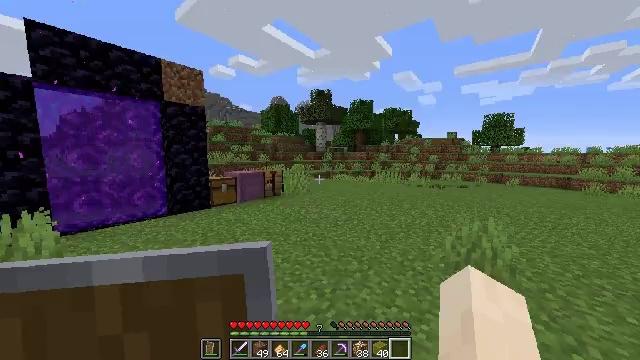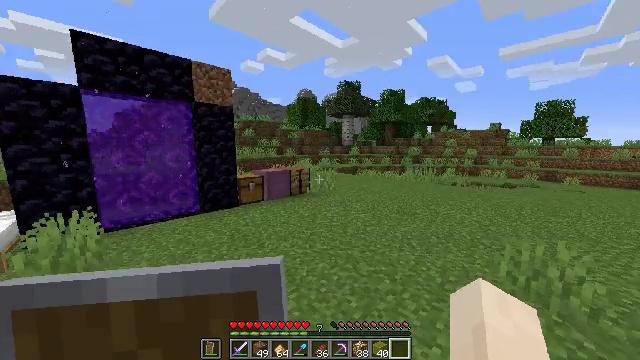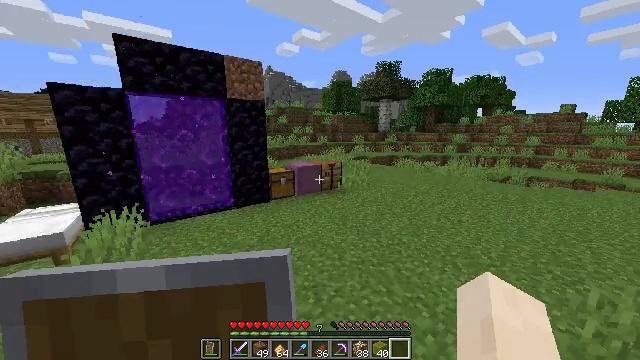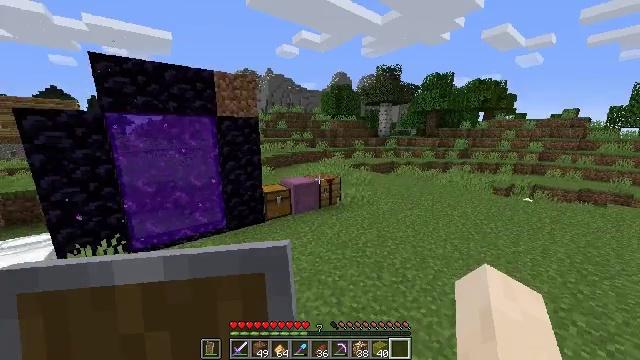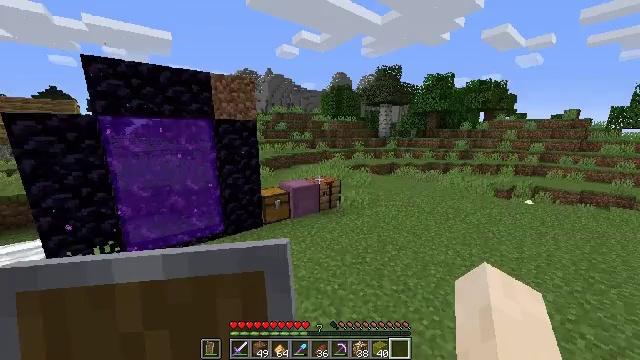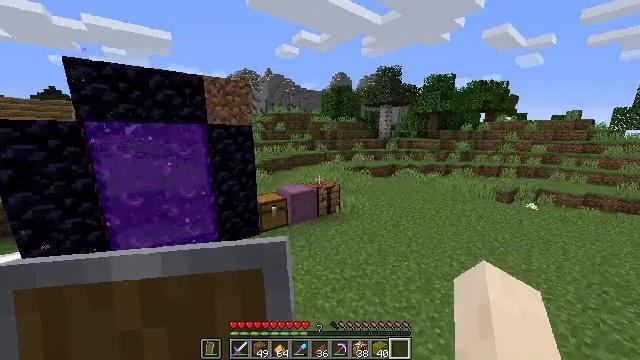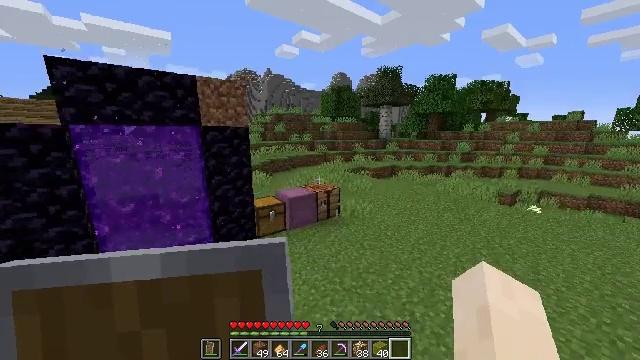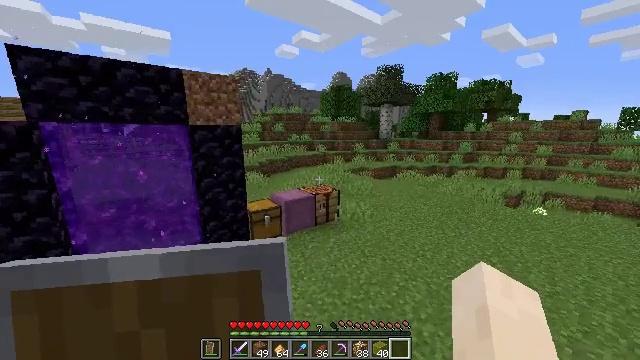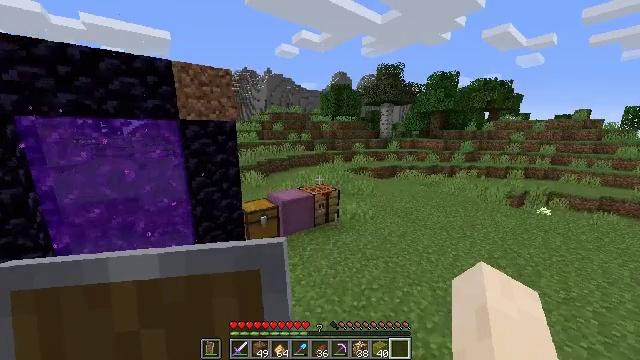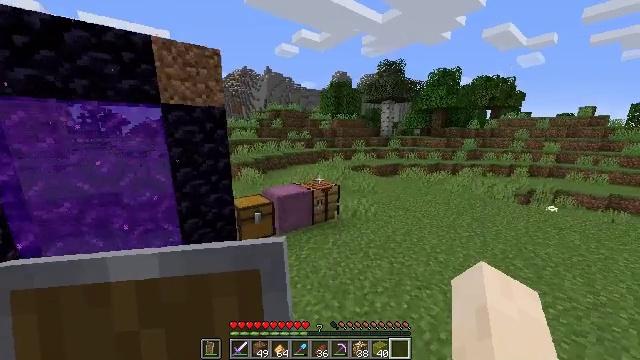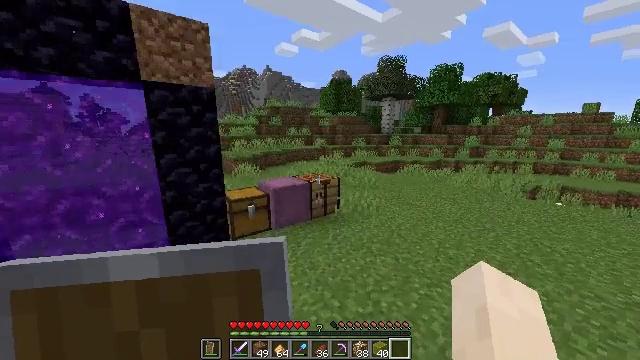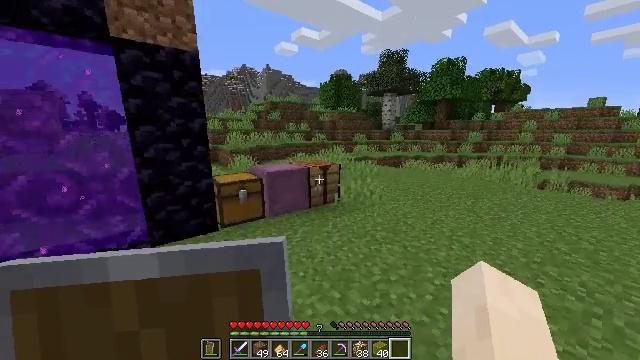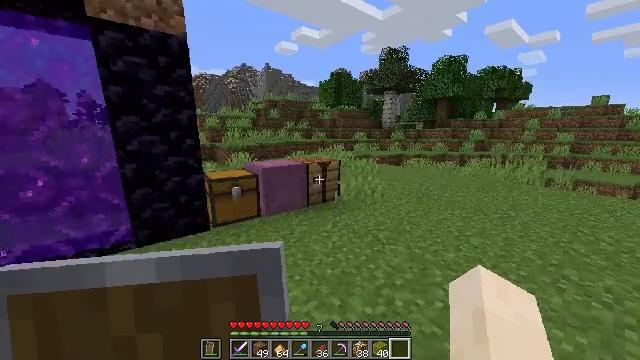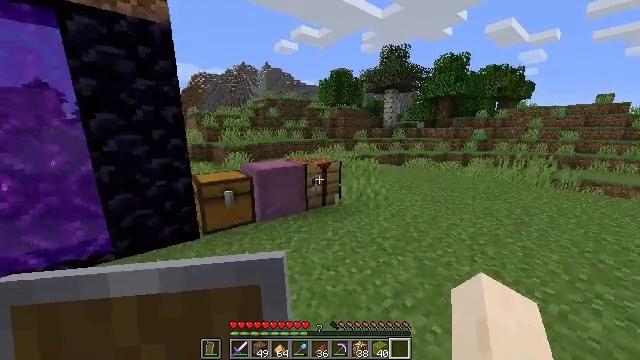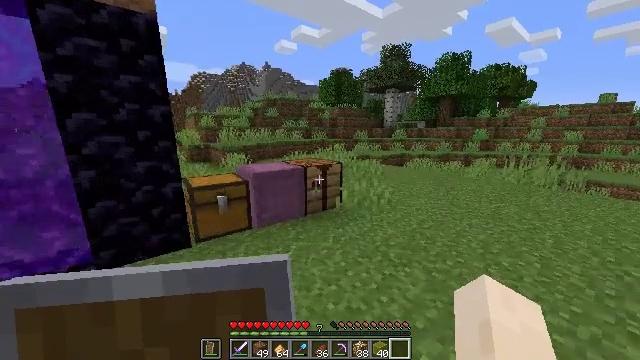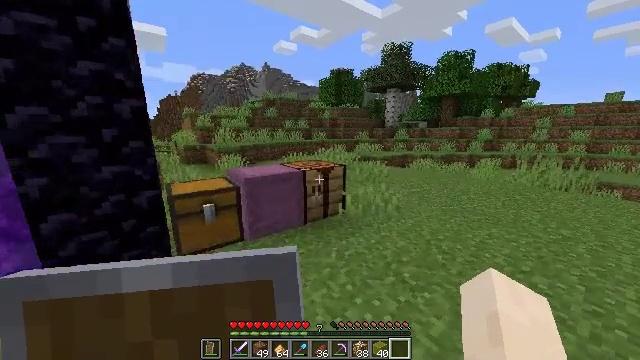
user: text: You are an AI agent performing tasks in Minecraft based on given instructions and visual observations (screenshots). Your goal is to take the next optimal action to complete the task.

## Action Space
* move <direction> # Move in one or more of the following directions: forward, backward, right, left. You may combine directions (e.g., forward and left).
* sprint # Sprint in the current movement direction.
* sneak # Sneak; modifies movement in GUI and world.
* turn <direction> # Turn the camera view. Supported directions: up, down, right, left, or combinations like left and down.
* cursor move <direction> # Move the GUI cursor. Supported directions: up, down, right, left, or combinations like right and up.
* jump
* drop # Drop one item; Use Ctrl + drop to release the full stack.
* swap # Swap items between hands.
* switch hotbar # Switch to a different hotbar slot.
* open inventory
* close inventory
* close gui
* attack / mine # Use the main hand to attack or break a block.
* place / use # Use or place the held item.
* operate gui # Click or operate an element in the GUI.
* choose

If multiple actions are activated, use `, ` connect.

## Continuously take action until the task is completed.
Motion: motion action
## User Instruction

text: Combine 4 honeycombs to form a honeycomb block.
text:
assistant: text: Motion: move forward, jump
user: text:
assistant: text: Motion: move forward, turn left and down
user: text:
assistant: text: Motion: move forward
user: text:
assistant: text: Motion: move forward
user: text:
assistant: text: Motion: move forward
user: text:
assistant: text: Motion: move forward
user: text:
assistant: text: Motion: move forward
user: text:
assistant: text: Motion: move forward
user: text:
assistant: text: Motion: move forward
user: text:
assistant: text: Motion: move forward
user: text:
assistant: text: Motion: move forward
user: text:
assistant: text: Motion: move forward
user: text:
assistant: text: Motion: move forward
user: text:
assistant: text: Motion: move forward
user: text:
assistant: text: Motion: move forward
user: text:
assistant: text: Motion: move forward
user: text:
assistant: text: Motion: move forward
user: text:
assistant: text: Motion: move forward
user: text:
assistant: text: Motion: no_op
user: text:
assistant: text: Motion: no_op
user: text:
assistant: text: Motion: no_op
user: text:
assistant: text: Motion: turn down, use / place
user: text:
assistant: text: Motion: use / place
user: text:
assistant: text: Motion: use / place
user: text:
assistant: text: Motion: no_op
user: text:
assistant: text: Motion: no_op
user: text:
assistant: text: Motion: open gui
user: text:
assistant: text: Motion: no_op
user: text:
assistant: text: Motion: no_op
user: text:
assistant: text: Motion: cursor move right